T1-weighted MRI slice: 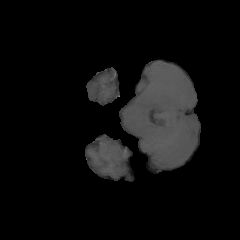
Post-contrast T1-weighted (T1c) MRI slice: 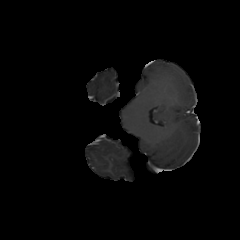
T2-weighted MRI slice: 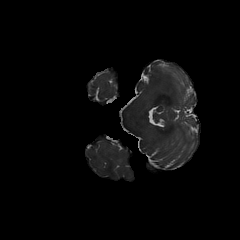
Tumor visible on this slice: yes